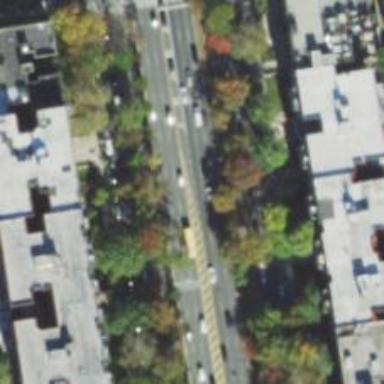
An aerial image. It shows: Primary road with asphalt surface. There is separate sidewalk.